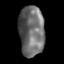
Tissue: skin
Cell type: Epithelial cells
Senescence score: 0.2479
Nuclear area (px): 1252
Mean DAPI intensity: 106.838